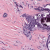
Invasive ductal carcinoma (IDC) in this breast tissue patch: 1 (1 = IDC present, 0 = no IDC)